RGB frame:
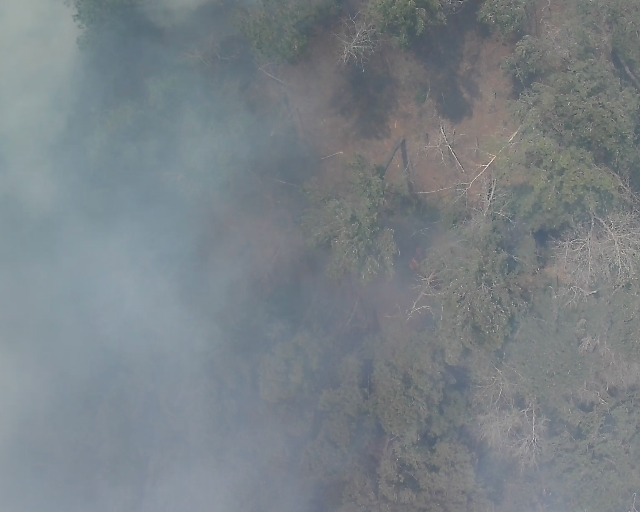
Thermal frame:
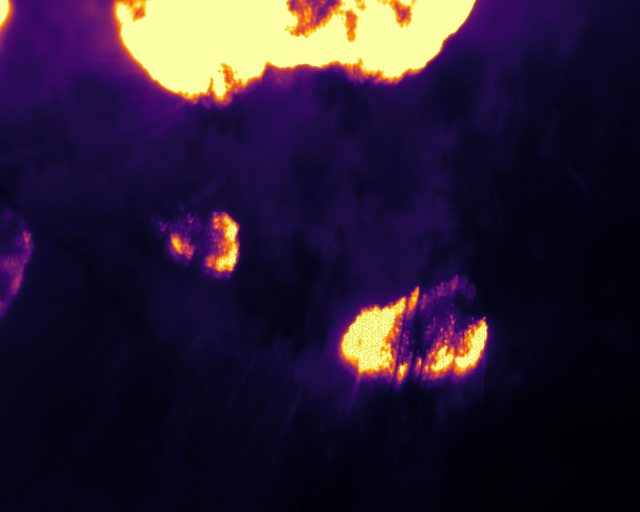
Captured: 2026-02-26 02:29:05
Pixels at or above 80 °C: 36482 (fraction of frame: 0.1113)